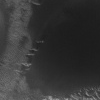
Atmospheric dust classification: not_dusty